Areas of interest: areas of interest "Hao Tong Logistics Park"
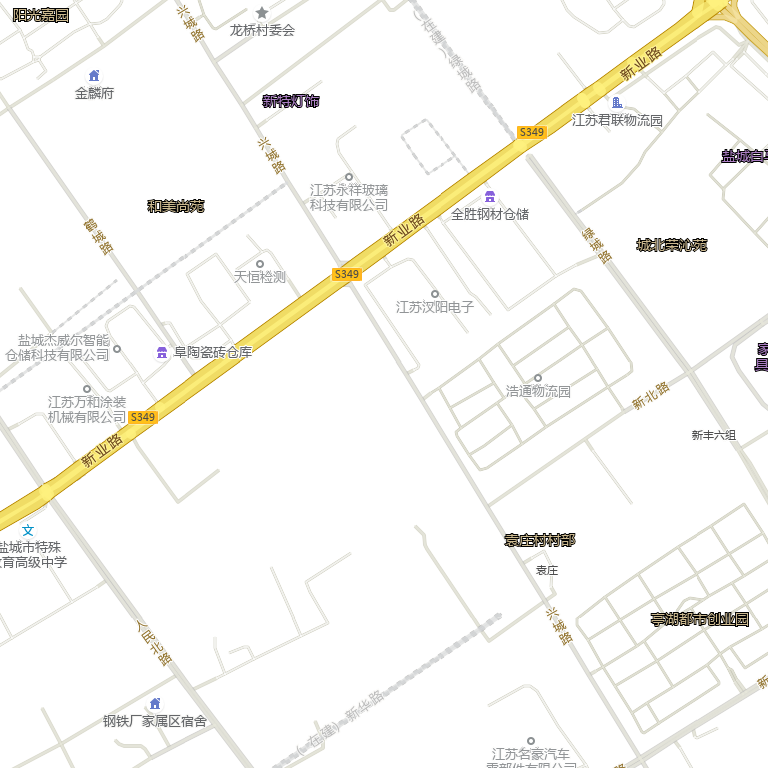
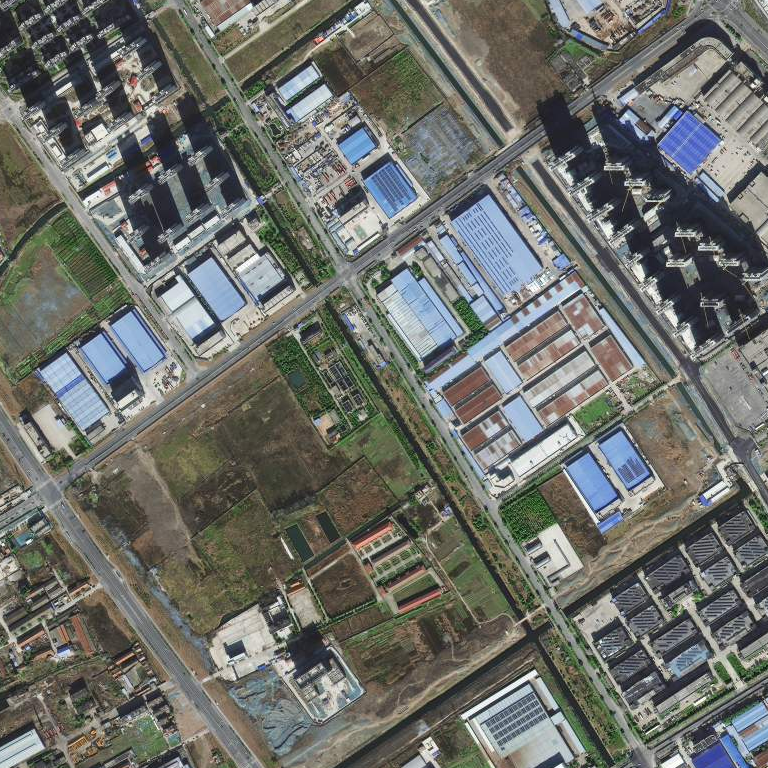